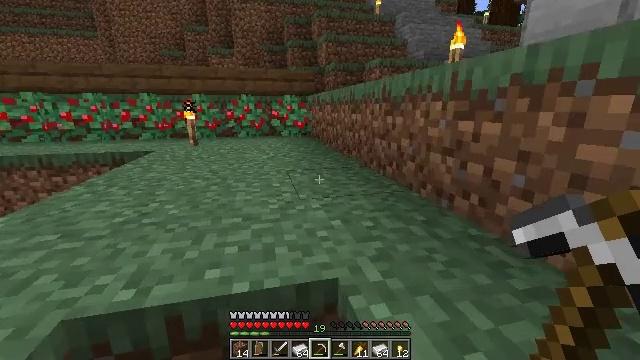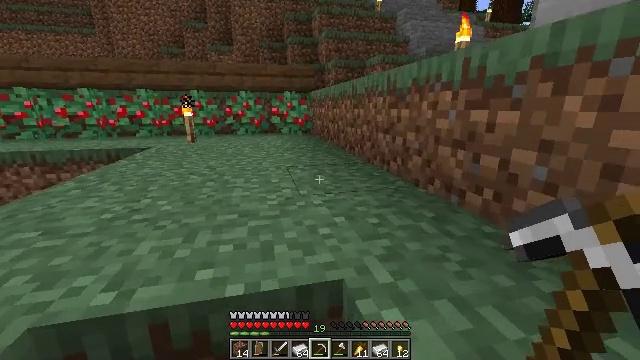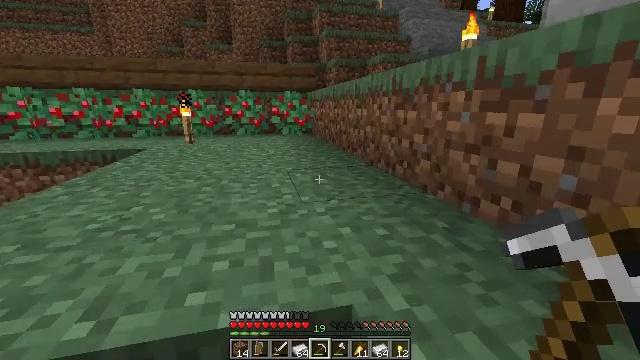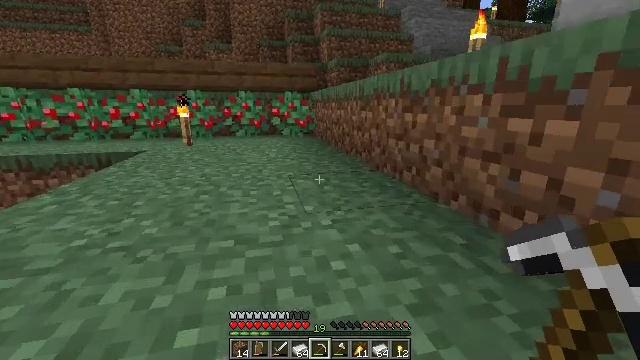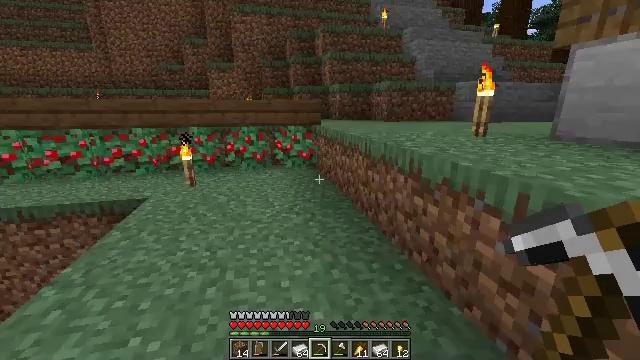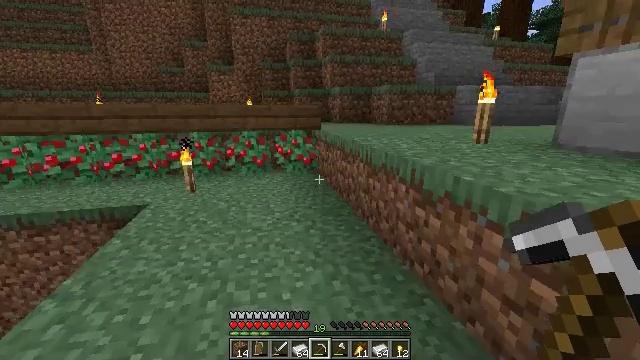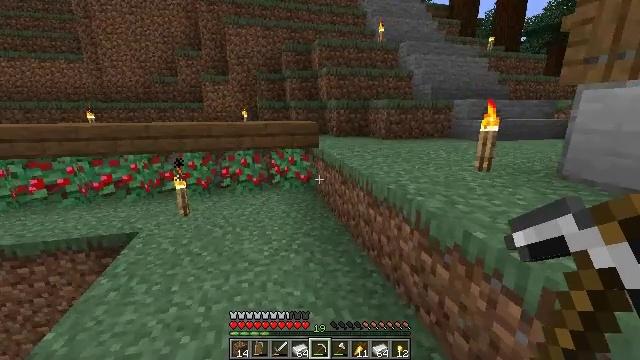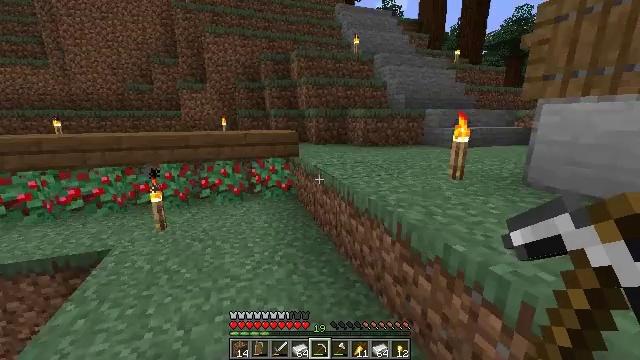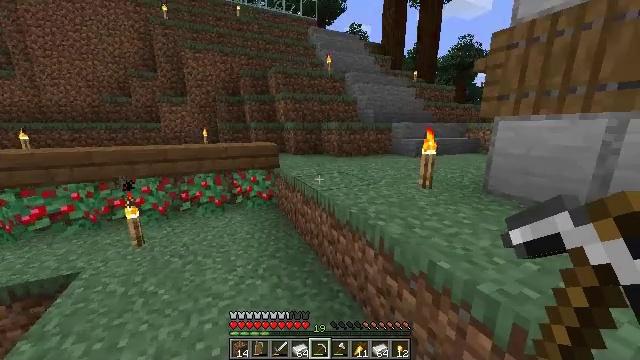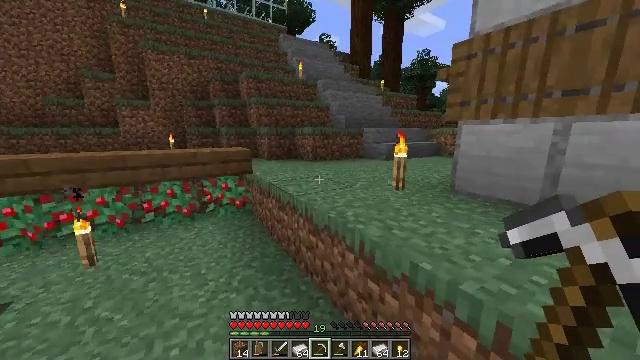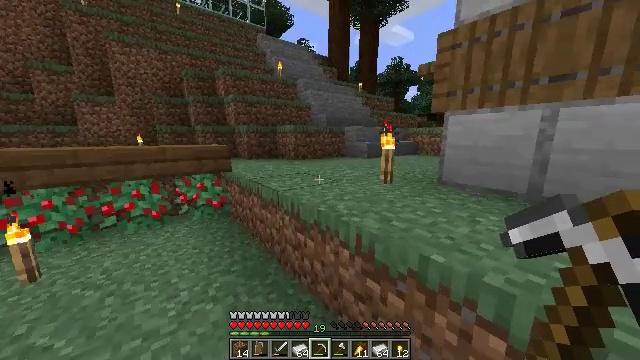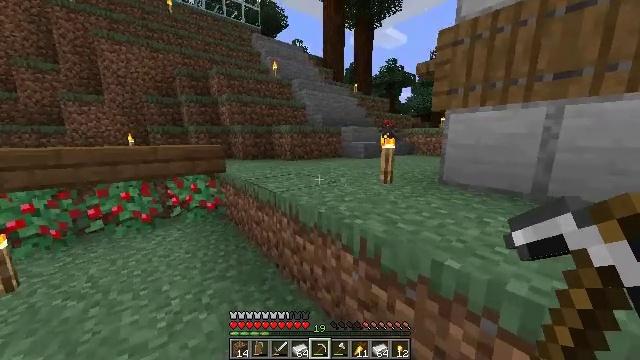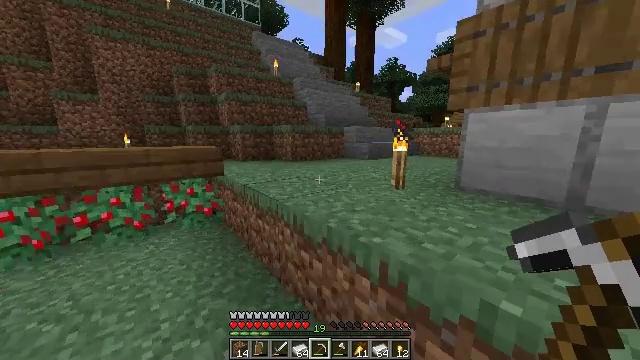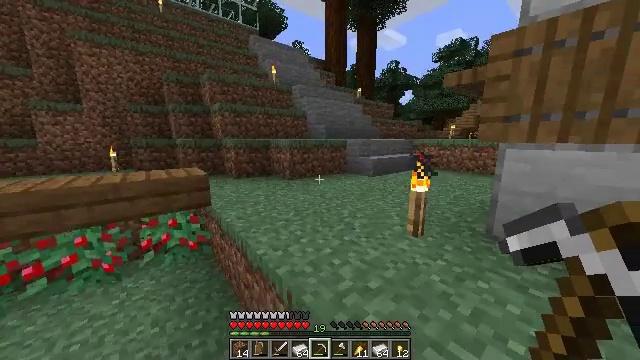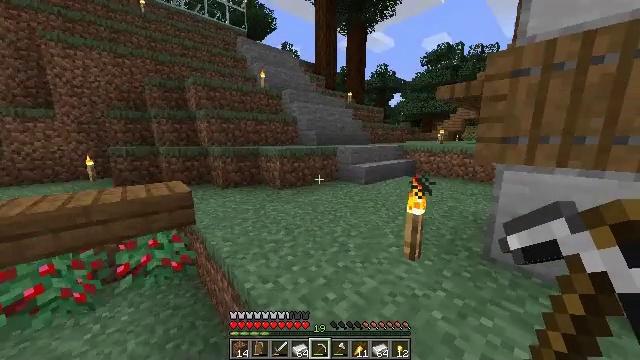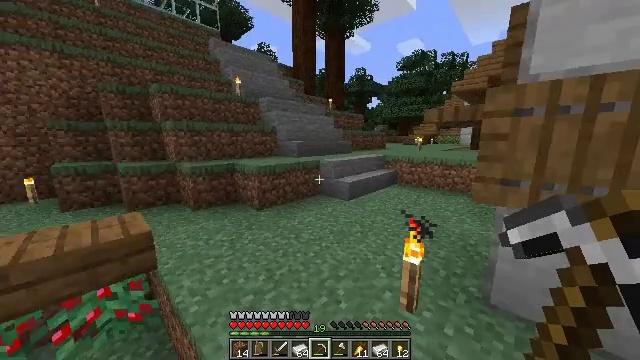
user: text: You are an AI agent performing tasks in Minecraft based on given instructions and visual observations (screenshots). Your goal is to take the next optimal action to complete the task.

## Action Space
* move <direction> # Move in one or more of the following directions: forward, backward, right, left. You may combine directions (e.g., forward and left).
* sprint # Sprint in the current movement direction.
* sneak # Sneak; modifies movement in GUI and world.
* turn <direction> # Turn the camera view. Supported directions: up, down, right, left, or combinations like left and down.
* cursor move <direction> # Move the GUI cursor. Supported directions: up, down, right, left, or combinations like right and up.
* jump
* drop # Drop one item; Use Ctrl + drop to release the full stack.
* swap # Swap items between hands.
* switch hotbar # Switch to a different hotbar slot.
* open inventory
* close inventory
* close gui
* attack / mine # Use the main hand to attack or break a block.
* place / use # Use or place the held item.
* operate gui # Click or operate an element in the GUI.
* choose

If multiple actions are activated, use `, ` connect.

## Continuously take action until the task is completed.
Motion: motion action
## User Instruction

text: Craft an iron block.
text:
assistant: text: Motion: move forward, jump
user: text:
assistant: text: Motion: move forward, sprint, jump
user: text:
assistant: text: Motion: move forward, sprint, jump
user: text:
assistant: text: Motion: move forward, sprint, jump
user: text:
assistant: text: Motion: move forward, sprint, jump
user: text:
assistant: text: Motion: move forward, sprint, turn right, jump
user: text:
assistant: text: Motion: move forward, sprint, turn right, jump
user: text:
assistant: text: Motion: move forward, turn right and up, jump
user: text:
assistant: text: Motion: move forward, turn right and up, jump
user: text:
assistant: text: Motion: move forward, turn right, jump
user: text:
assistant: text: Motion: move forward, turn right, jump
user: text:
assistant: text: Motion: move forward, jump
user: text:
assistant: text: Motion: move forward, jump
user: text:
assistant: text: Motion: move forward, turn right, jump
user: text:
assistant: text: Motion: move forward, turn right, jump
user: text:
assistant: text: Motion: move forward, turn right, jump
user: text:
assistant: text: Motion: move forward, turn right, jump
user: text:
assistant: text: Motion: move forward, turn right, jump
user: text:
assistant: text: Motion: move forward, jump
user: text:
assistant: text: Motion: move forward, turn right, jump
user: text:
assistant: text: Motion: move forward, turn right and down, jump
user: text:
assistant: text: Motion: move forward, turn right and down, jump
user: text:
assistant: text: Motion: move forward, turn right and down, jump
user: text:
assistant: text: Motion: move forward, turn right and down, jump
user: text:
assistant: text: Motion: move forward, turn right and down, jump
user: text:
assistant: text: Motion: move forward, turn right, jump
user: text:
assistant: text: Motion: move forward, jump
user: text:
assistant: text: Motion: move forward, sprint, jump
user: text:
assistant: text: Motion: move forward, sprint, jump
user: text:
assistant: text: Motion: move forward, sprint, jump